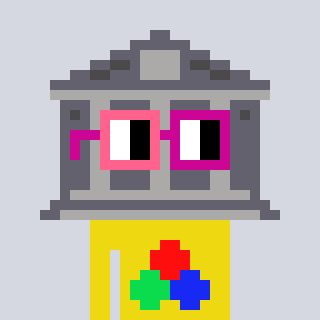
a pixel art character with square pink and red glasses, a bank-shaped head and a yellow-colored body on a cool background